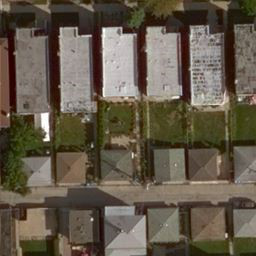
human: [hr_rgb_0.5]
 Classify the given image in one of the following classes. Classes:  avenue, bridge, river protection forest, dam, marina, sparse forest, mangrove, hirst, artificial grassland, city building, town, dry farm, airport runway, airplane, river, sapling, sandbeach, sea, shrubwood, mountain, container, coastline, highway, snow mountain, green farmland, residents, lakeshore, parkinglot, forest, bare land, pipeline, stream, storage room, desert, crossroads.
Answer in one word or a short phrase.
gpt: residents